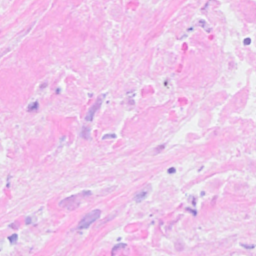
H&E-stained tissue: Breast